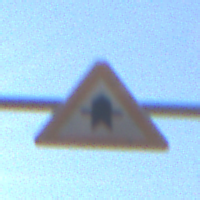
Verkehrszeichen: Vorfahrt
Umgebung: Outdoor, Urban
Tageszeit: MorningAfternoon
Wetter: Clear
Licht: Natural
Jahreszeit: NotSpecified
Kontrast: HighContrast